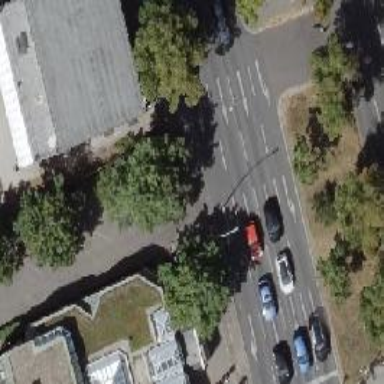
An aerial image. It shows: Asphalt road with lane markings. It is primary highway with track for cycleway on the right side. The road has dual carriageway.